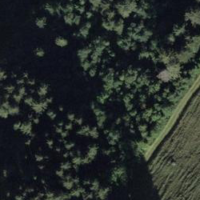
EUNIS habitat code: 43
Species observed at this site:
Petasites albus